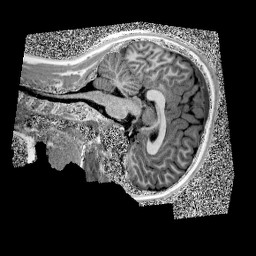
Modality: UNIT1
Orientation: sagittal
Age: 14
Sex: female
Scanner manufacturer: siemens
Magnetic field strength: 3 T
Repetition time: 4 s
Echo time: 0.00299 s